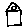
Label: house